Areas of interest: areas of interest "Dezhou City Road Traffic Accident Integrated Comprehensive Service Center"
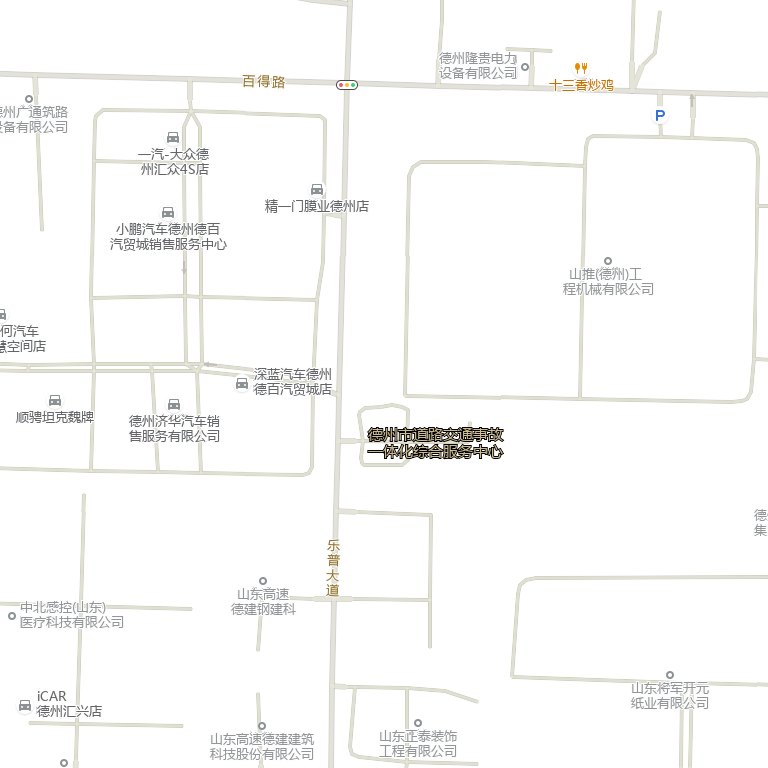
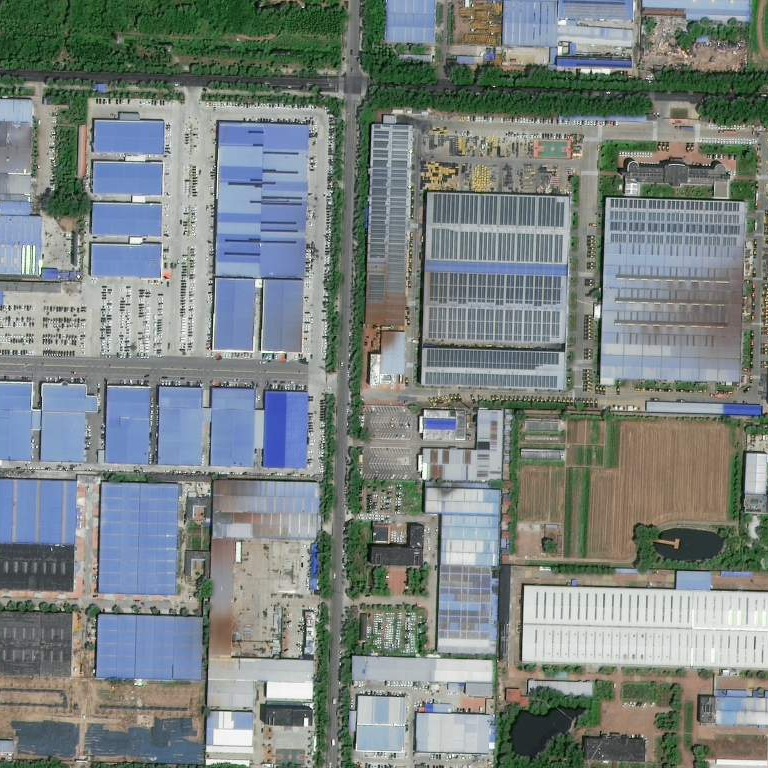